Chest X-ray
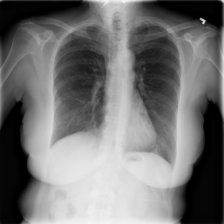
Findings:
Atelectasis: negative
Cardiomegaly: negative
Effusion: negative
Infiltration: negative
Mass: negative
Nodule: negative
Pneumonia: negative
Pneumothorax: negative
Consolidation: negative
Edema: negative
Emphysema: negative
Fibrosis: negative
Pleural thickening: negative
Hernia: negative